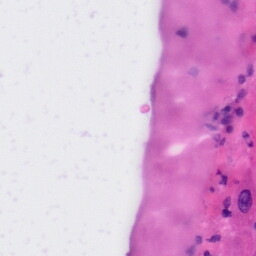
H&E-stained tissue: Liver